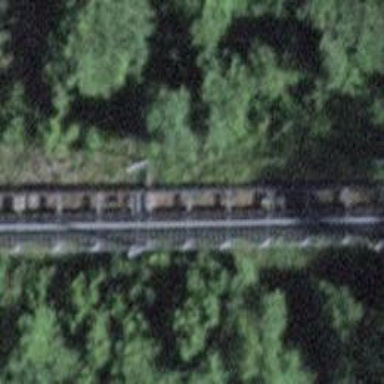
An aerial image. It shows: Funicular railway bridge.